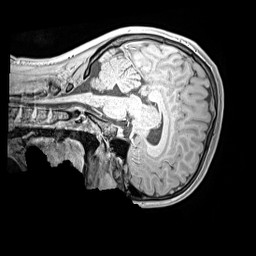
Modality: MP2RAGE
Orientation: sagittal
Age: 11
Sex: male
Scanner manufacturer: siemens
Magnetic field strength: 3 T
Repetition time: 4 s
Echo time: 0.00299 s